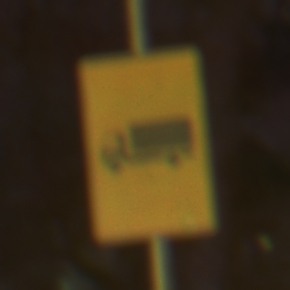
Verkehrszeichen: KFZZulaessigeGesamtmasse3Komma5TOhnePfeilsymbol
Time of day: Night
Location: Outdoor (Suburban)
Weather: Clear
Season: NotSpecified
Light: Artificial